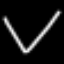
Label: diamond